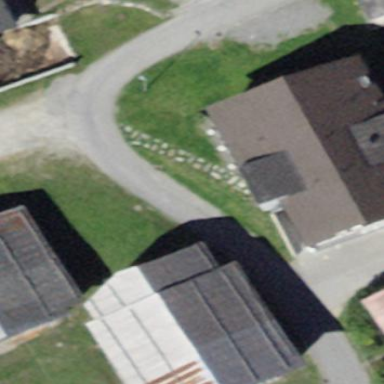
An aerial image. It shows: Hostel building.